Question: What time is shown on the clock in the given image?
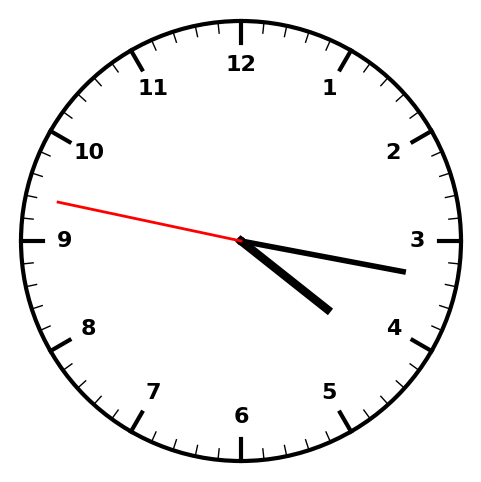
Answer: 04:16:47